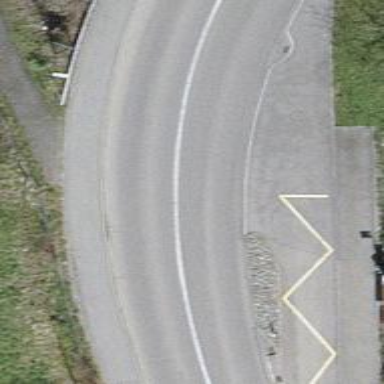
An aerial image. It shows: Public transport stop position.